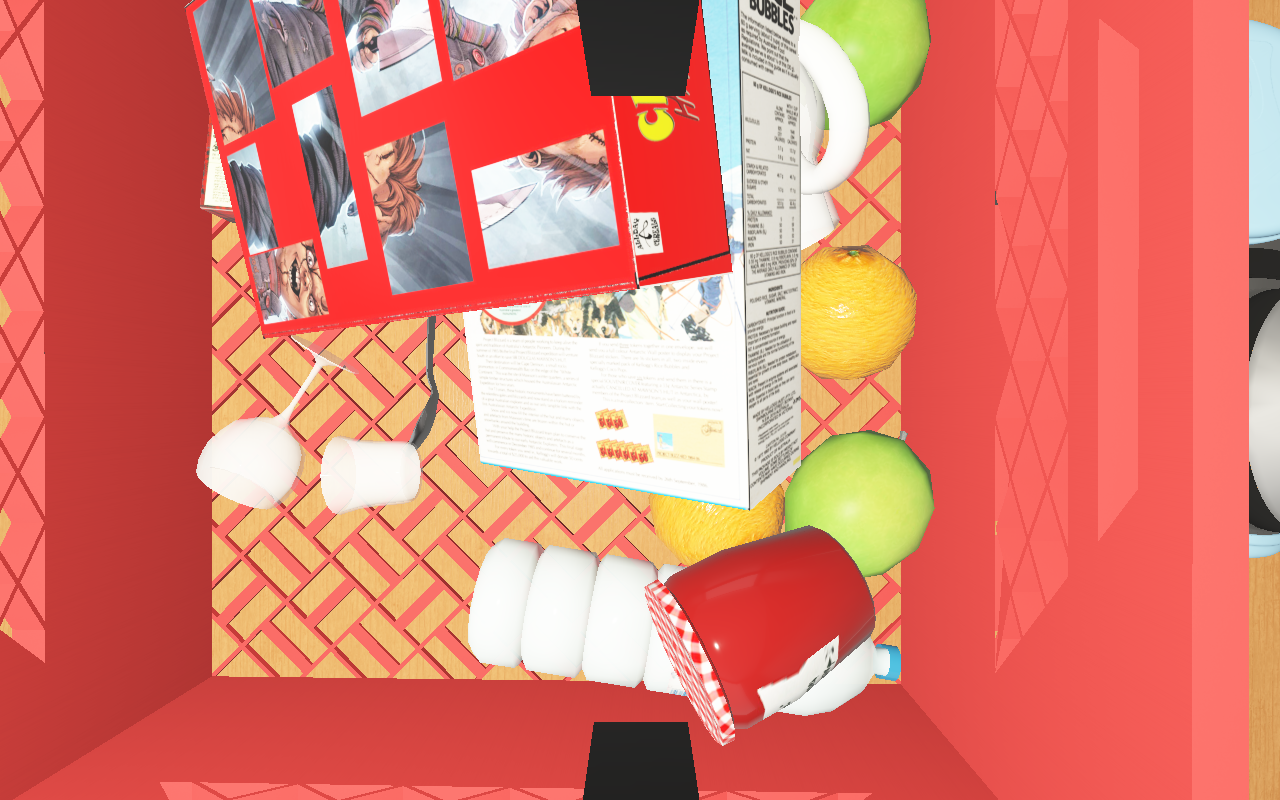
Objects in the scene:
carafe
water bottle
apple
apple
orange
plate
glass
wineglass
jam jar
cereal box
biscuit box